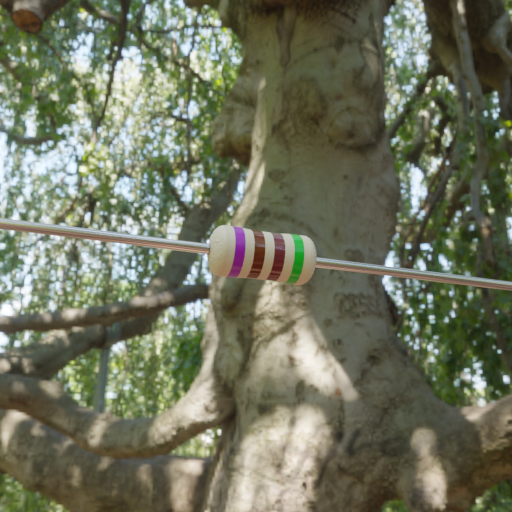
Resistor colour bands (in order): violet, brown, brown, green